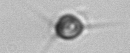
Label: Acanthoica_quattrospina